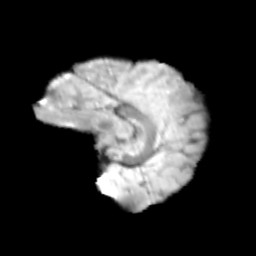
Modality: T2w
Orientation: sagittal
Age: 11
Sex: female
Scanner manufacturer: siemens
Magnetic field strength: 3 T
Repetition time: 3.8 s
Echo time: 0.07 s